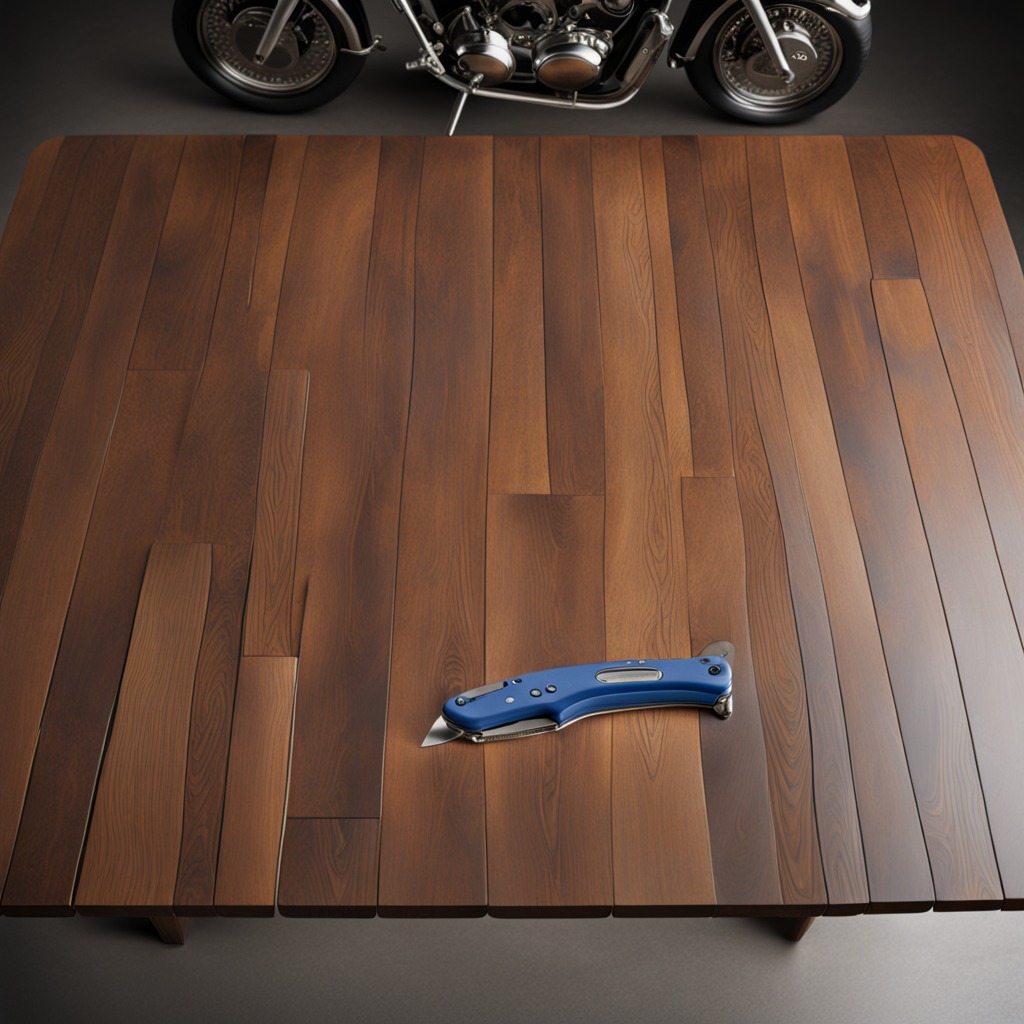
A utility knife lies on an oil-spilled wooden table in a vintage motorcycle garage.